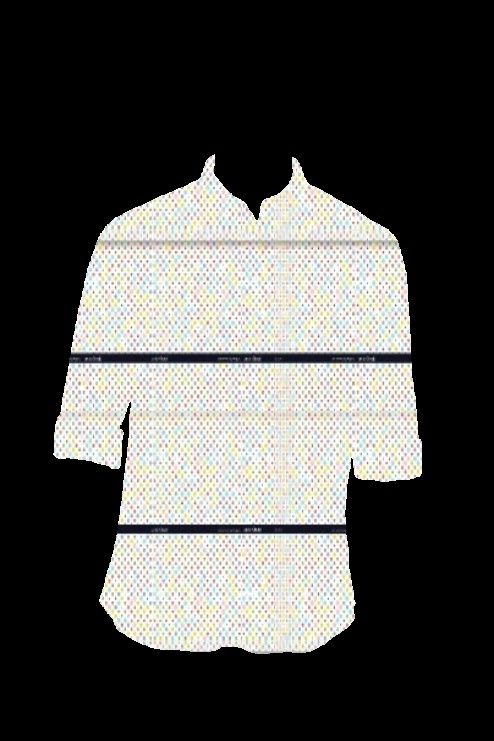
white slim fit button up tee